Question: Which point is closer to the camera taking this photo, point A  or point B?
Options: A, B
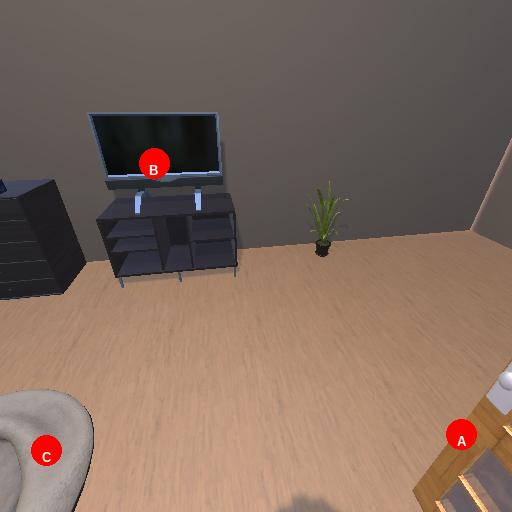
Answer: A